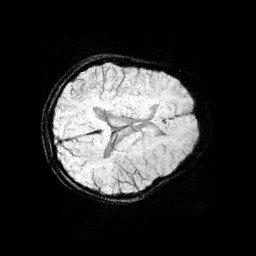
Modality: minIP
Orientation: axial
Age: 10
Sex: female
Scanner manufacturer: siemens
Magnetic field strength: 3 T
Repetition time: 0.027 s
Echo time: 0.02 s